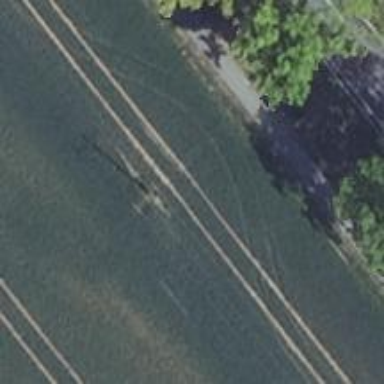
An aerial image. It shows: Power pole.